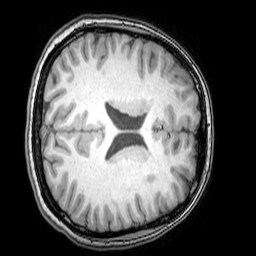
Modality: T1w
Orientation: axial
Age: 22
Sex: female
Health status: healthy
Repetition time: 0.081 s
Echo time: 0.037 s